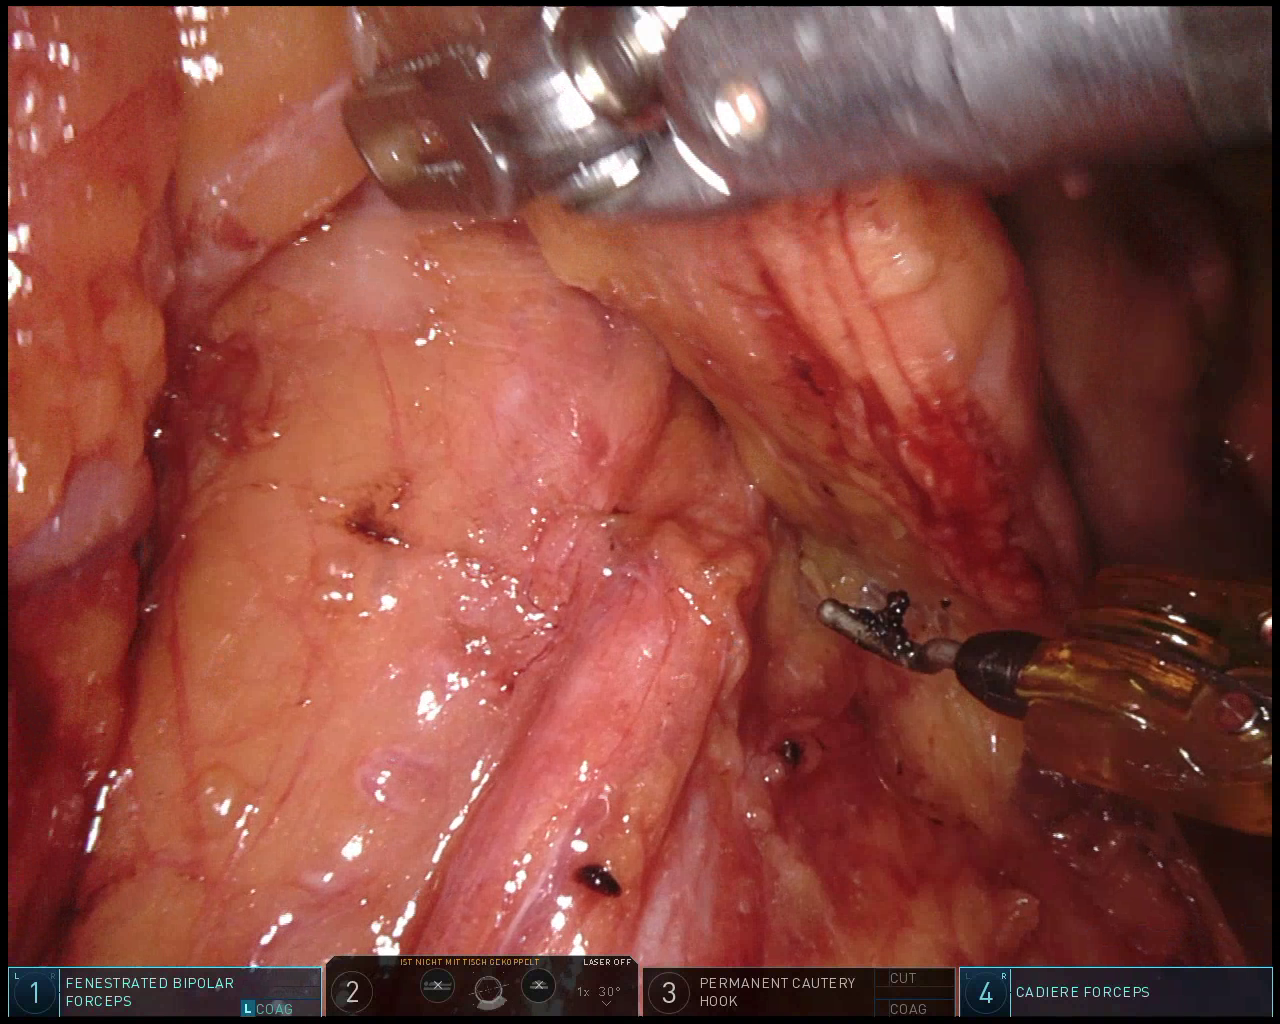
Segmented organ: ureter
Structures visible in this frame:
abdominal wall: no
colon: no
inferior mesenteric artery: no
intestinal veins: no
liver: no
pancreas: no
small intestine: no
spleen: no
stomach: no
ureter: yes
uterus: no
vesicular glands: no